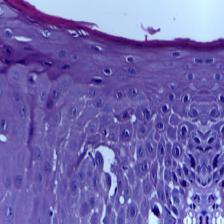
Diagnosis: OSCC